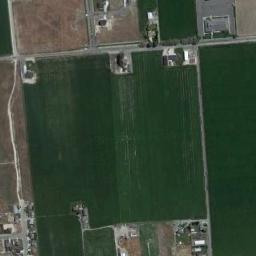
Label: rectangular_farmland